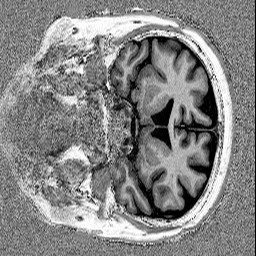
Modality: UNIT1
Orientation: coronal
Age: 70
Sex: female
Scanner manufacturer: siemens
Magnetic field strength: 3 T
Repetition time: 5 s
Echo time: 0.00298 s